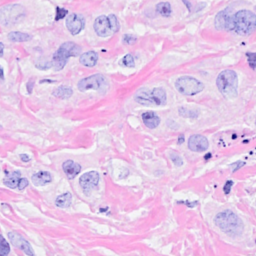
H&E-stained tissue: Breast